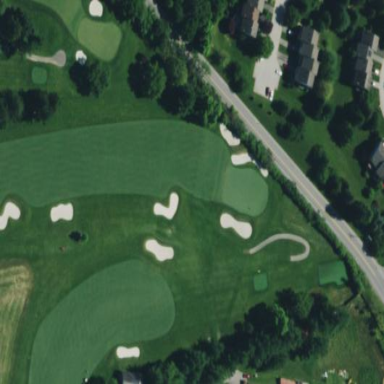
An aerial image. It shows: Golf fairway surrounded by grass.